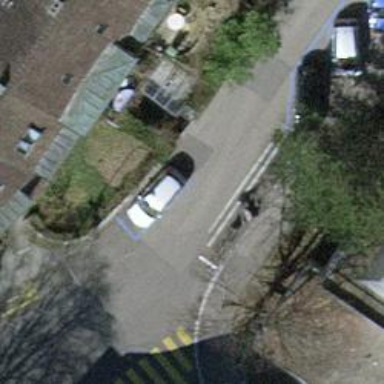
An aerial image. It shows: Bicycle parking area with stands.